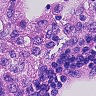
Metastatic tissue present: no